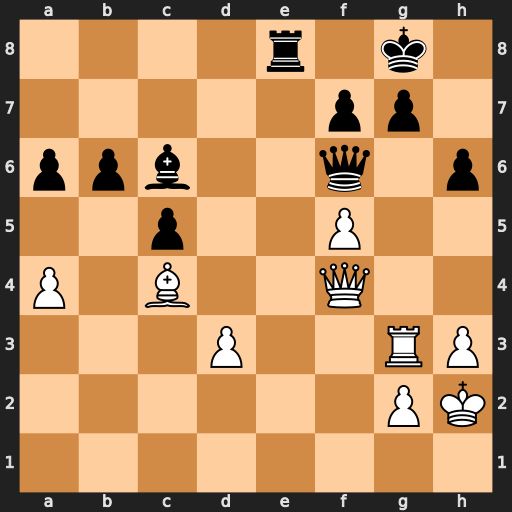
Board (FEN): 4r1k1/5pp1/ppb2q1p/2p2P2/P1B2Q2/3P2RP/6PK/8
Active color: w
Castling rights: -
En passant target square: -
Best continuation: Rg6 Qe5 Qxe5